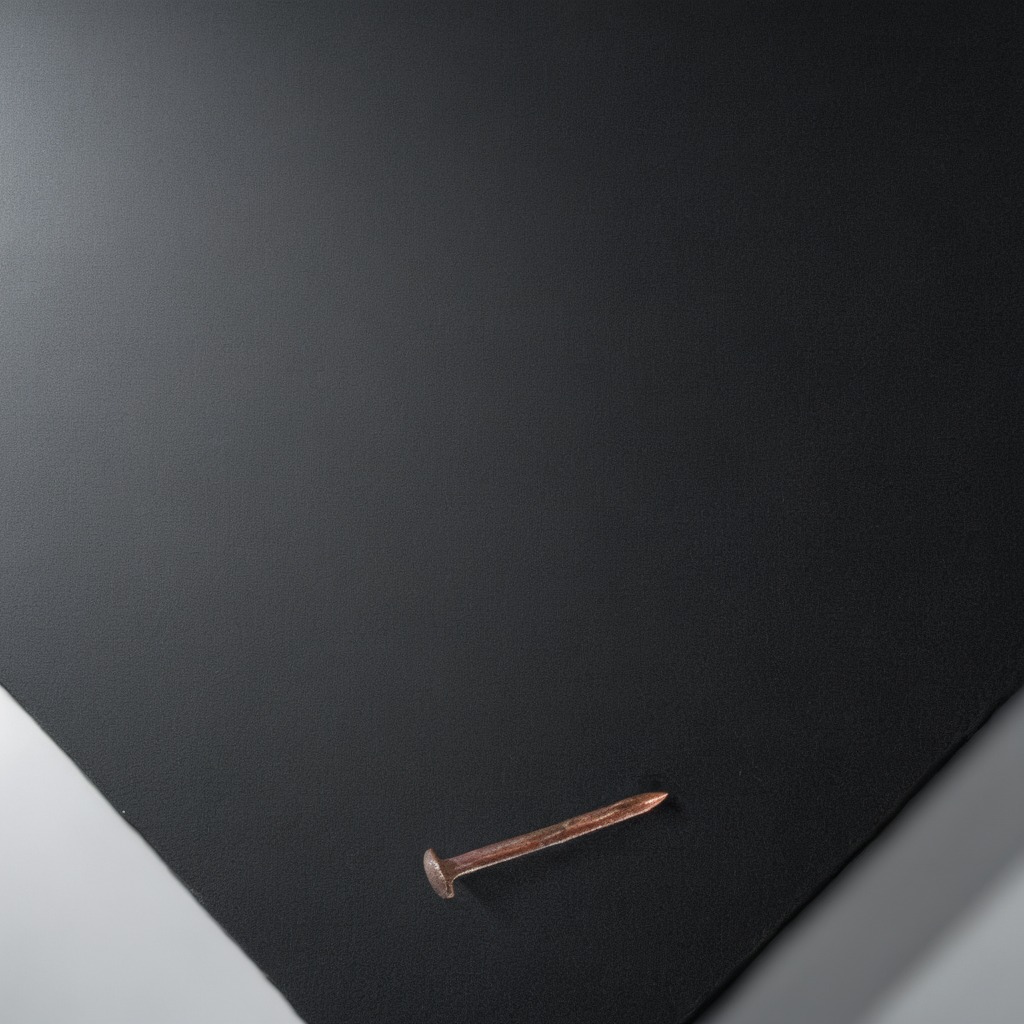
An iron nail is lying on the clean granite tabletop.